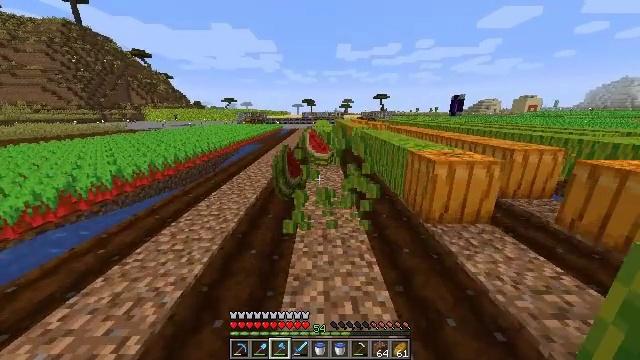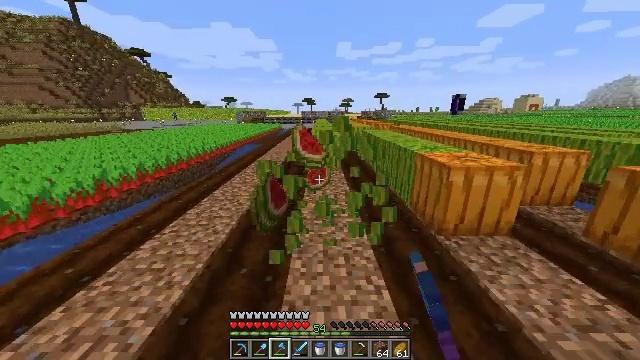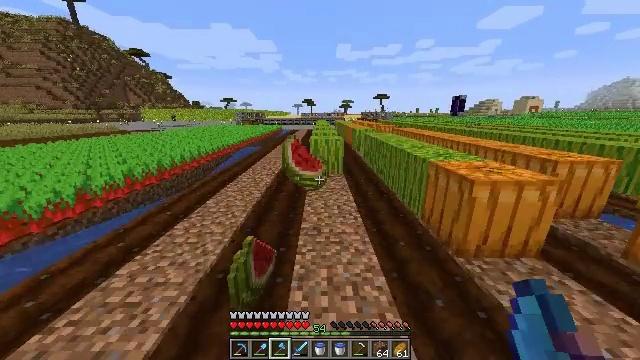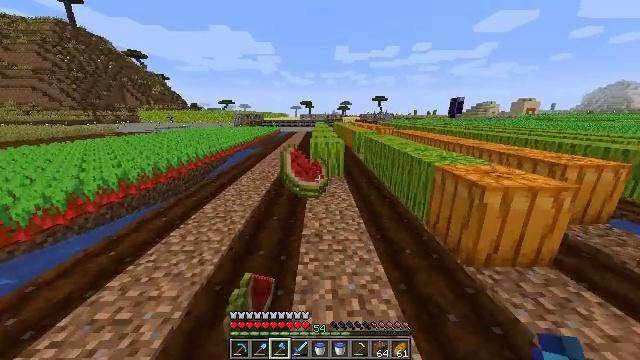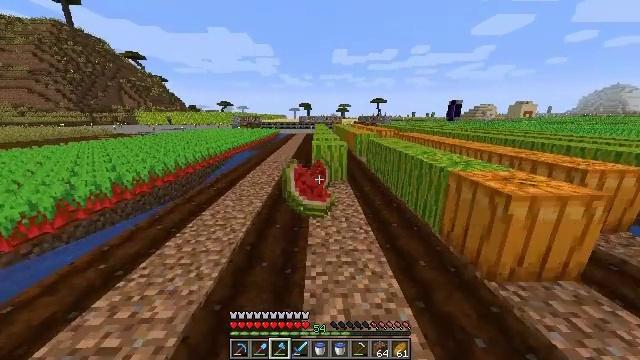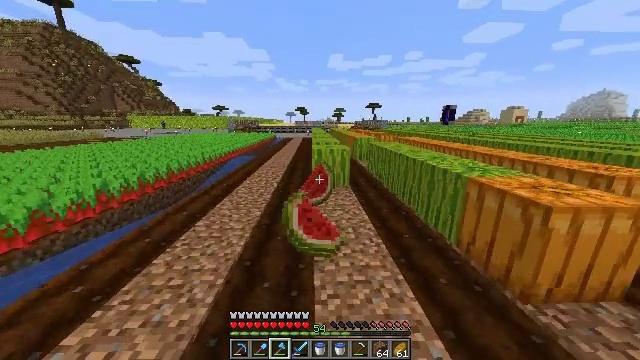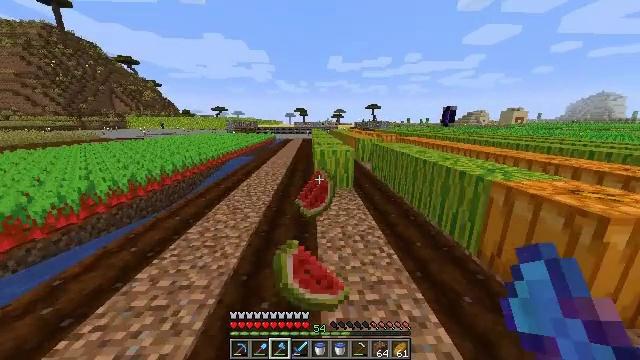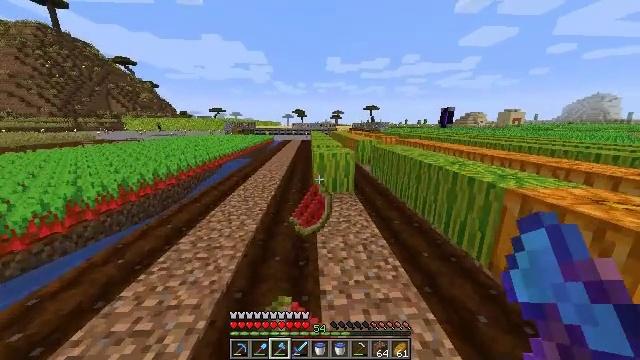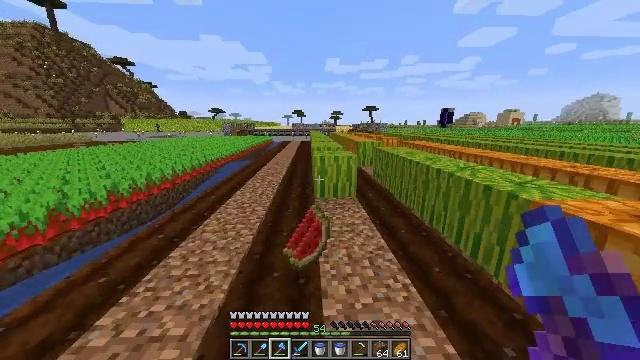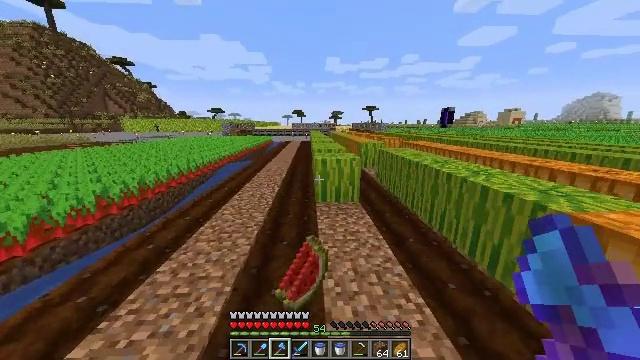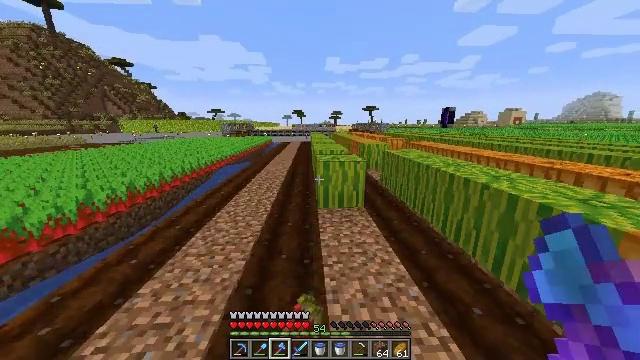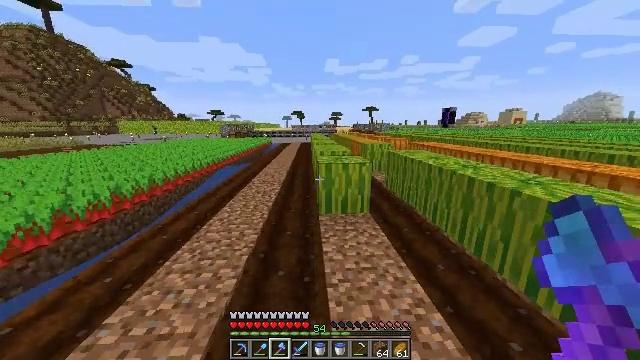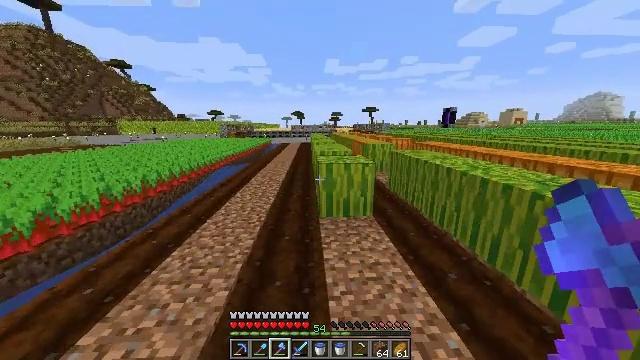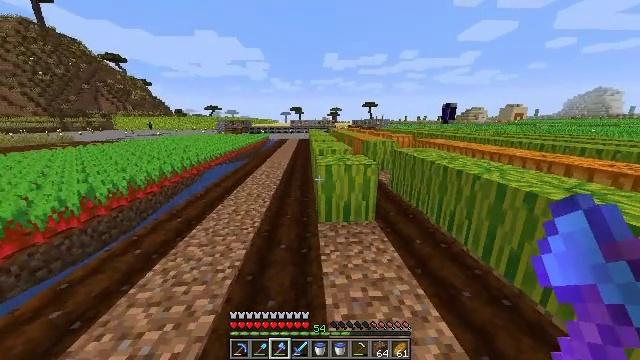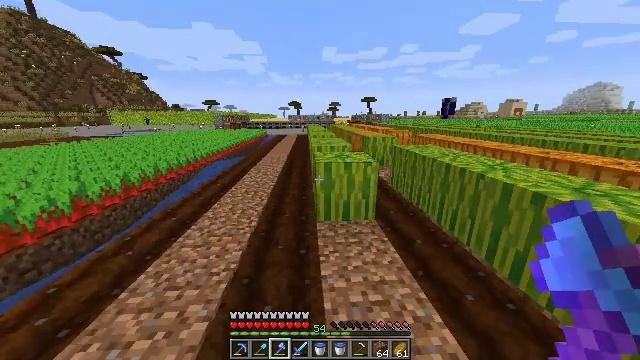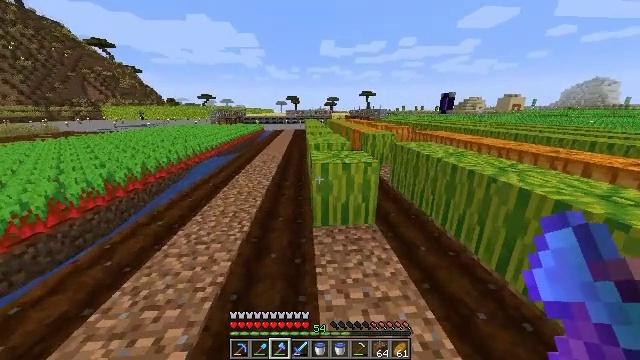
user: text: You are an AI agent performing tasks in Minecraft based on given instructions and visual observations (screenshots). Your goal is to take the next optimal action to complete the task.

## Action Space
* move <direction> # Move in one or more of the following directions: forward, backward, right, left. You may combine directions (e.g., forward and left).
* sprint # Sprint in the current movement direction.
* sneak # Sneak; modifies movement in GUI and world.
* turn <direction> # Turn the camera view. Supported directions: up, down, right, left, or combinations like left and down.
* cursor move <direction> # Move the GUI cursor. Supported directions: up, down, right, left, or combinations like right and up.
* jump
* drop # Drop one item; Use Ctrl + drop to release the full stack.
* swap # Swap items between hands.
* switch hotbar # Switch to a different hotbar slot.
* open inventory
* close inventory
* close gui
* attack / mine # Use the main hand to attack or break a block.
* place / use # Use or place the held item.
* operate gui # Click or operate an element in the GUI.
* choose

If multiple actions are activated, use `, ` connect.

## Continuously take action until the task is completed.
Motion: motion action
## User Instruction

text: Mine a melon block.
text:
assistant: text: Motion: move forward, sprint, attack / mine
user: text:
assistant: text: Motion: move forward and move left, sprint, attack / mine
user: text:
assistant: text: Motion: move forward and move left, sprint, attack / mine
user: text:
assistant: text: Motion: move forward and move left, sprint, attack / mine
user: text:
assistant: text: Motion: move forward, sprint, turn right, attack / mine
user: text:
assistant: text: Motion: move forward, sprint, attack / mine
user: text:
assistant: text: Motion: move forward, sprint, attack / mine
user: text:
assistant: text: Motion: move forward, sprint
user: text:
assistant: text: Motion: move forward, sprint
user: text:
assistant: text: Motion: move forward, sprint
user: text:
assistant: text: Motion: move forward, sprint
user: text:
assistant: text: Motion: move forward, sprint
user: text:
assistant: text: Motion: move forward, sprint
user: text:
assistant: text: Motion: move forward, sprint, turn down
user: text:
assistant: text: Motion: move forward, sprint, turn down
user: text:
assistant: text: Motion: move forward, sprint, turn down, attack / mine
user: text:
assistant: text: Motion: move forward, sprint, attack / mine
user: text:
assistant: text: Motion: move forward, sprint, attack / mine
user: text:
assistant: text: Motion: move forward, sprint, attack / mine
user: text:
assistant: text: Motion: move forward, sprint, attack / mine
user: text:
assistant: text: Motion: move forward, sprint, attack / mine
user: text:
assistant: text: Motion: move forward, sprint, attack / mine
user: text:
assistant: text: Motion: move forward, sprint, turn up, attack / mine
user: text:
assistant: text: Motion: move forward, sprint, attack / mine
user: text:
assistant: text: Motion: move forward, sprint, attack / mine
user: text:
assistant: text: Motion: move forward, sprint, attack / mine
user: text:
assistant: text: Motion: move forward, sprint, attack / mine
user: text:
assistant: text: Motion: move forward, sprint, attack / mine
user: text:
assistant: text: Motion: move forward, sprint, attack / mine
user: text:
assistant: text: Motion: move forward, sprint, attack / mine